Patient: sex F, age 61
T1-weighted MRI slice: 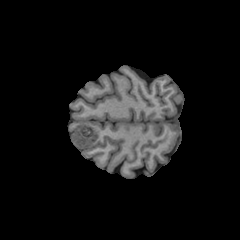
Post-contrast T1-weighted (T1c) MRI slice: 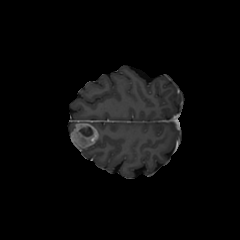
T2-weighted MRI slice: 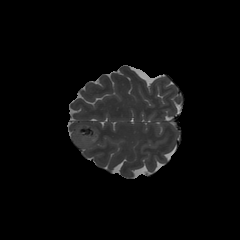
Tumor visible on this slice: yes
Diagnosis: Glioblastoma, IDH-wildtype
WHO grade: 4